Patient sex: M
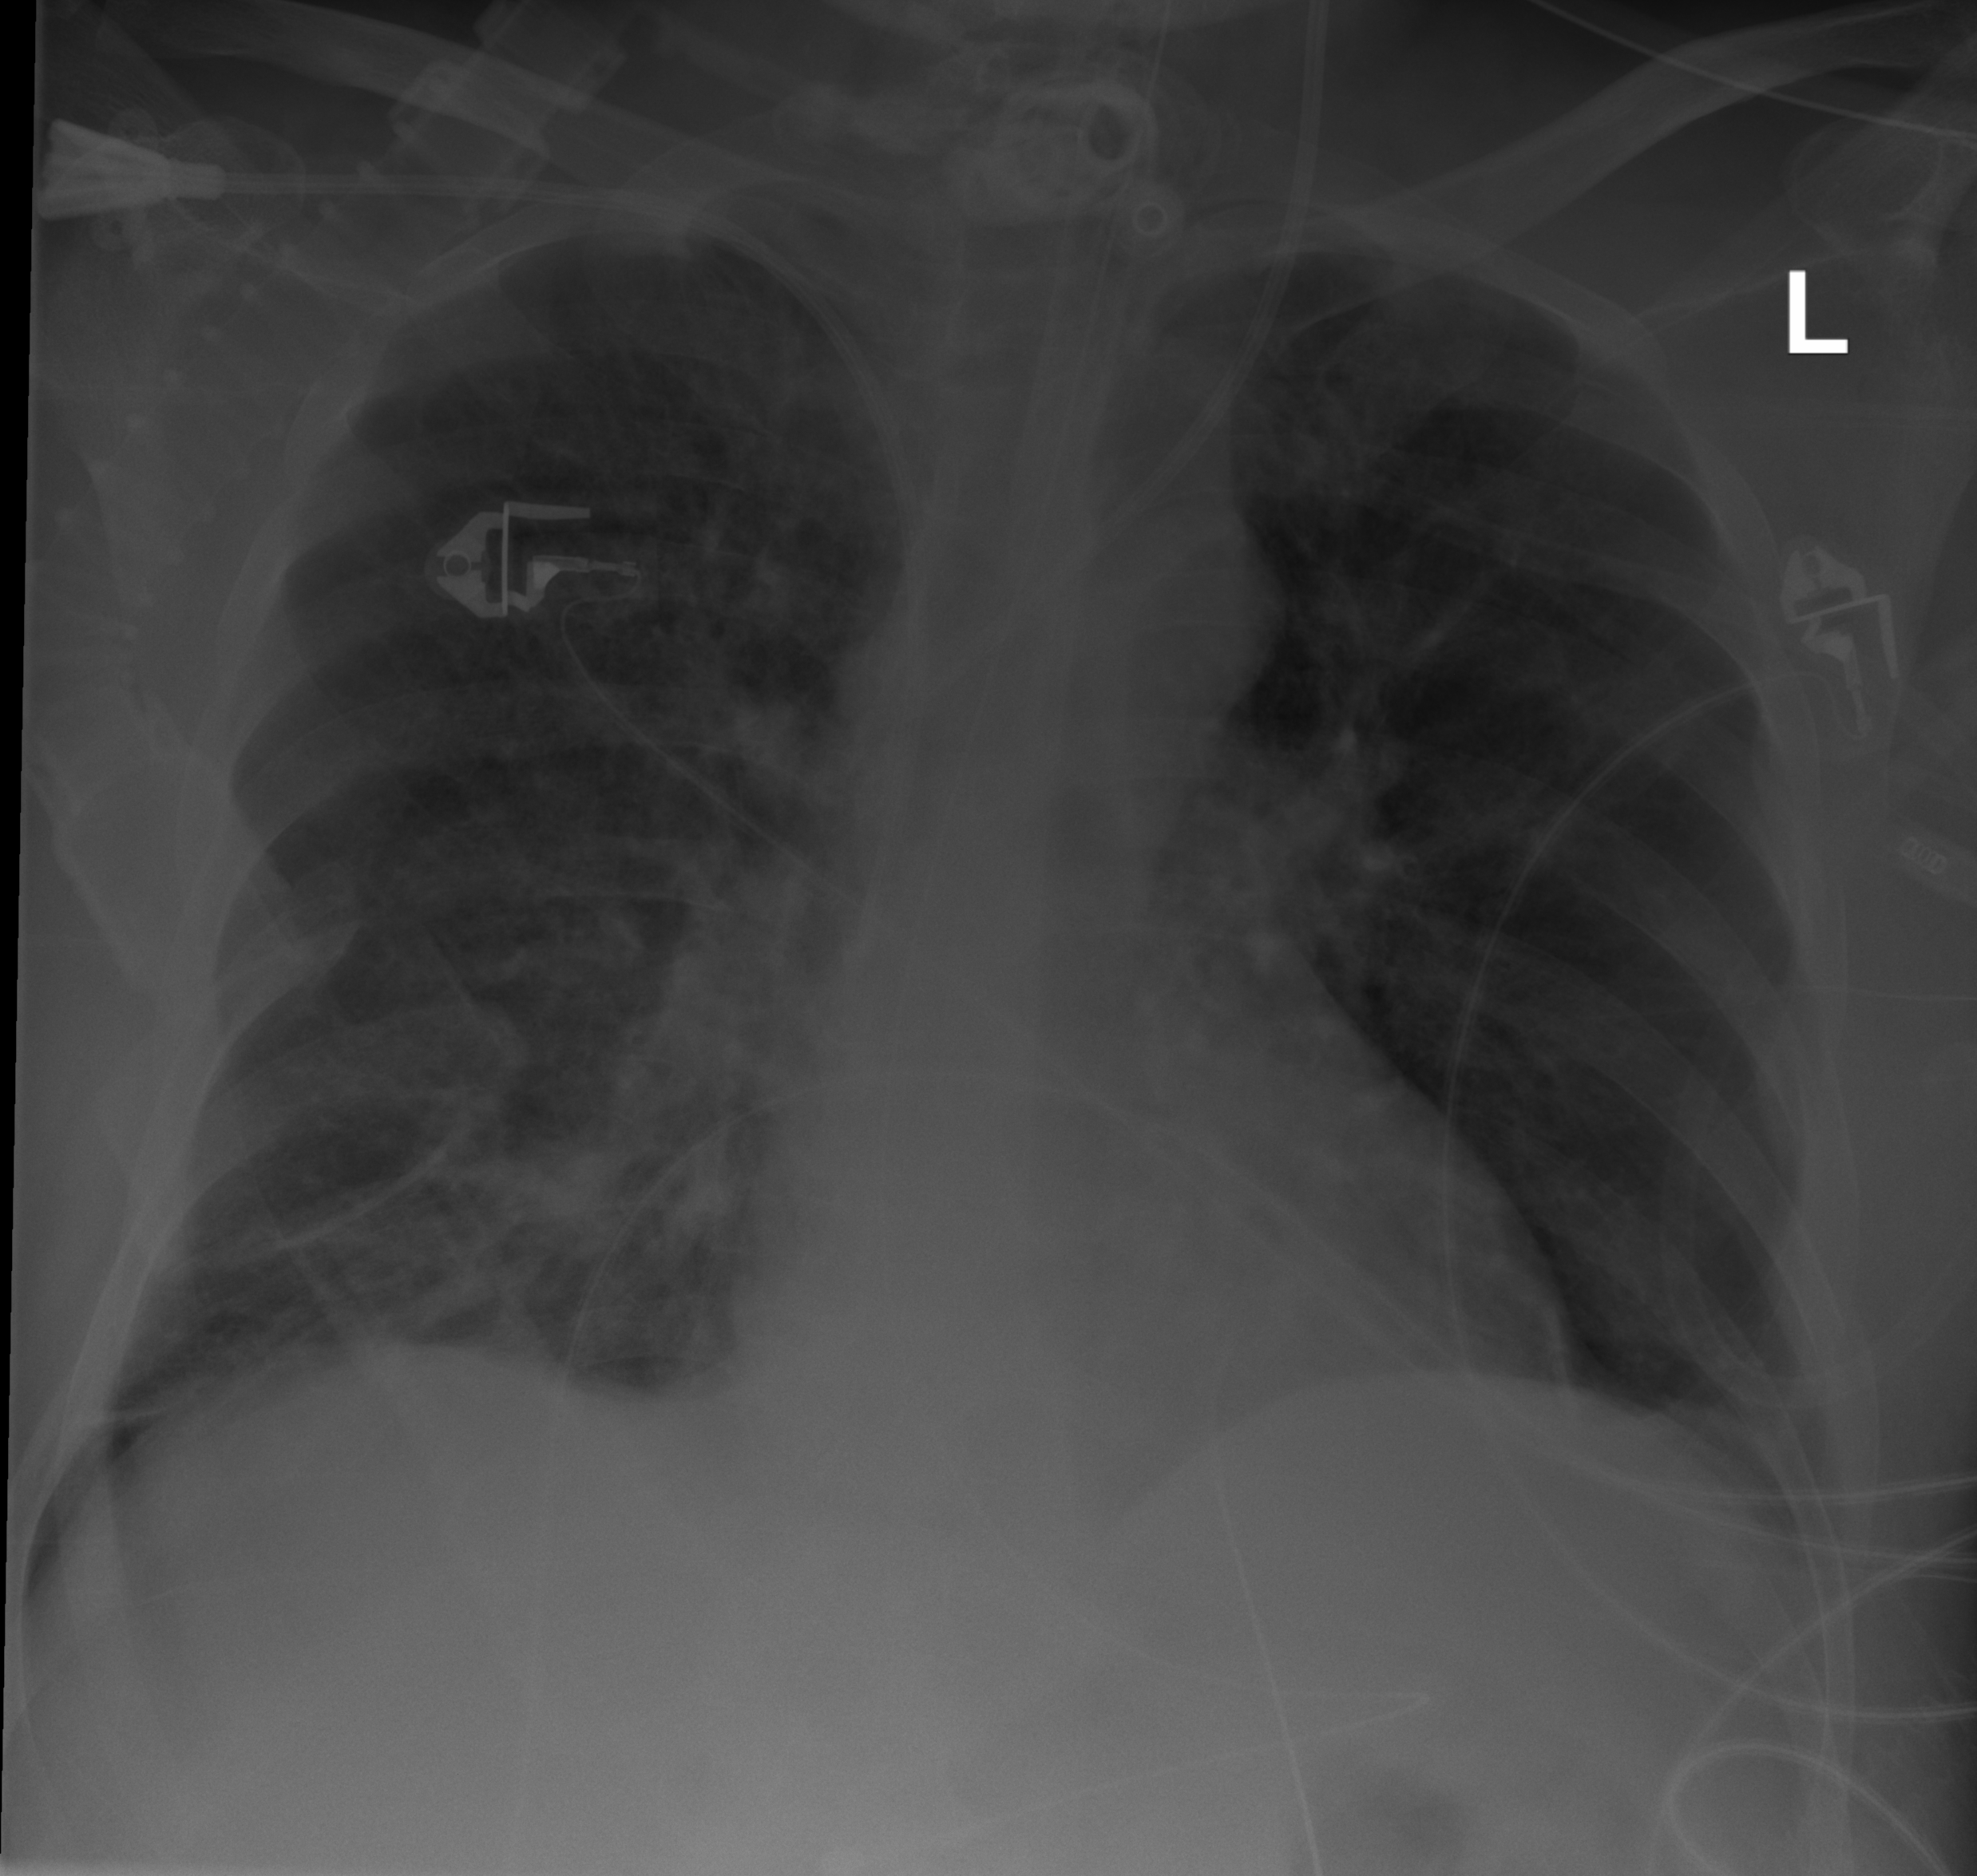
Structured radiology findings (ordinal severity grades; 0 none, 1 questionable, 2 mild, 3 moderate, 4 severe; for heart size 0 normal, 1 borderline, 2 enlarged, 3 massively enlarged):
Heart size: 0
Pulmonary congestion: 0
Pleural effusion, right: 0
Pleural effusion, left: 0
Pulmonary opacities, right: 1
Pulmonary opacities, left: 0
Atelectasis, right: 0
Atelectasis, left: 0